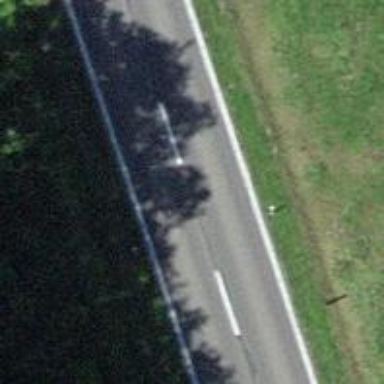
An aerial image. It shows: Secondary road.